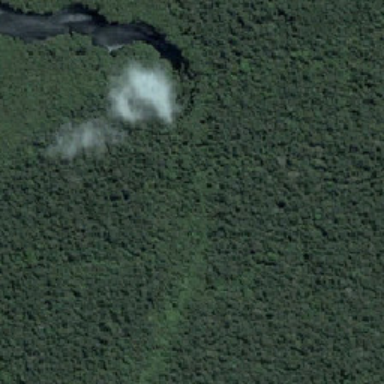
There is a white cloud in the river near the forest .